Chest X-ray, PA view. Patient: 67 years old, sex M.
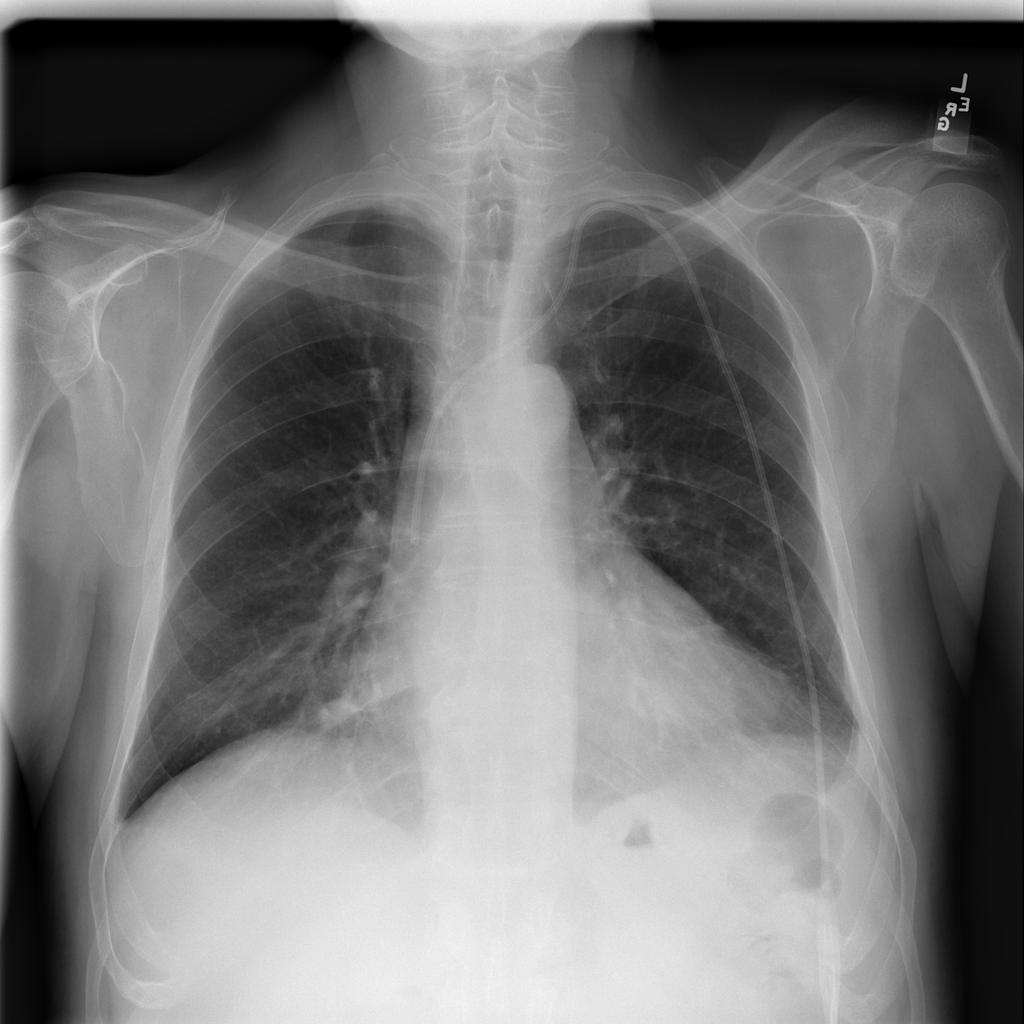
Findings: Atelectasis, Effusion